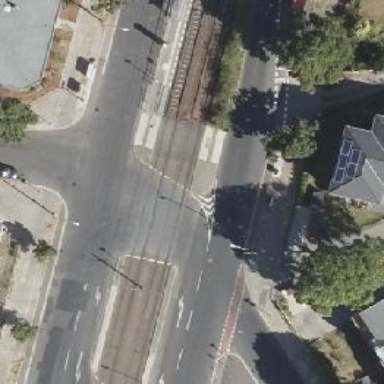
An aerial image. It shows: Uncontrolled tram railway crossing.